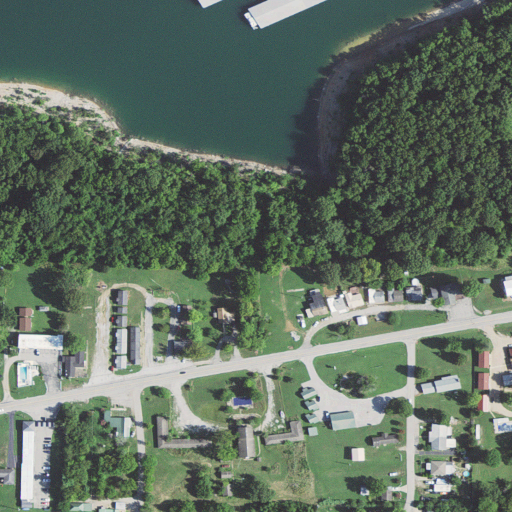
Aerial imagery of plain(s) in Arkansas named Trimble Flat containing deciduous forest, medium intensity development, low intensity development, open water, pasture, open development, barren land, high intensity development, and mixed forest